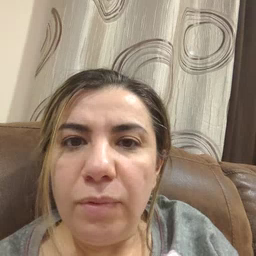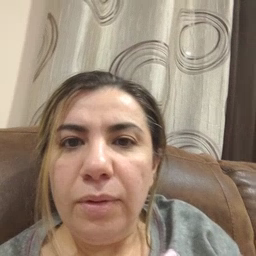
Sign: fall